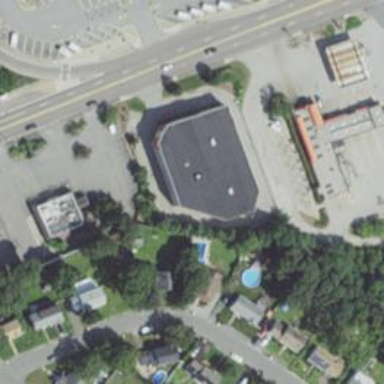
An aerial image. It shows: Building that serves as storage rental shop.